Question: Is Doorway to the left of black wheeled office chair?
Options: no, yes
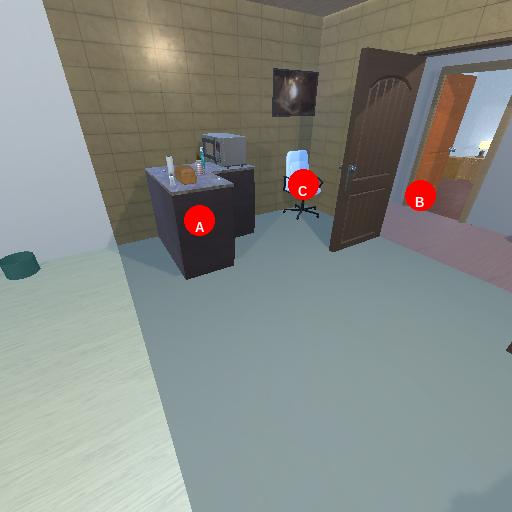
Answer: no